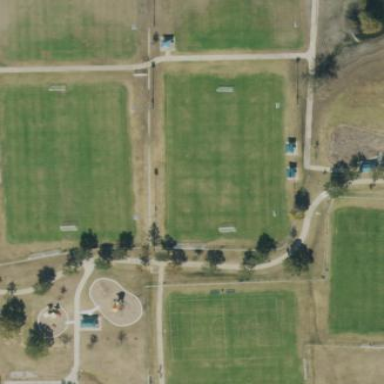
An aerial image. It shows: Soccer pitch designated for leisure and sports activities.